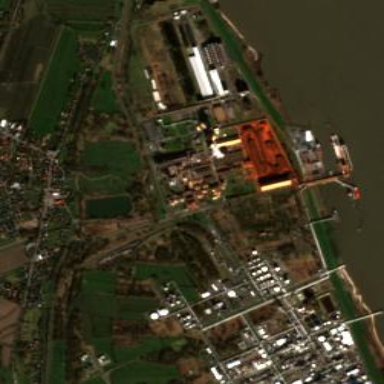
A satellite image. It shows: Industrial area dedicated to aluminum smelting.